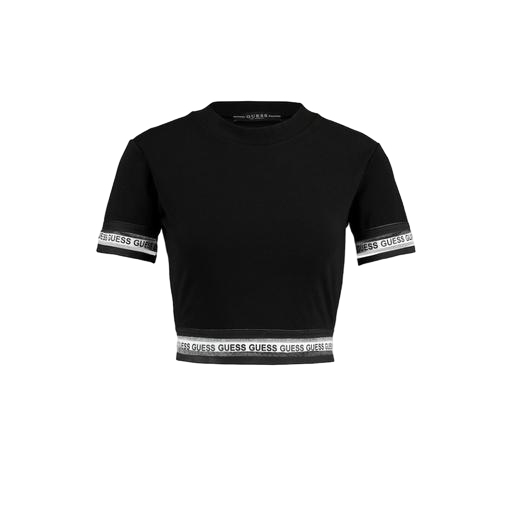
crop tee, cropped tee, black cropped t-shirt, white background